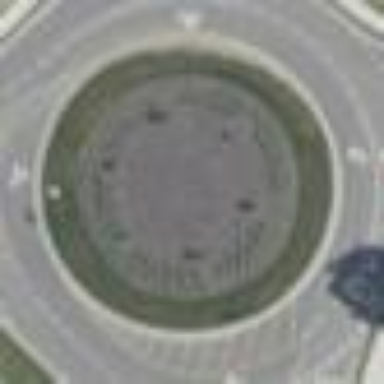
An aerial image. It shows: Unclassified road leading to roundabout junction.